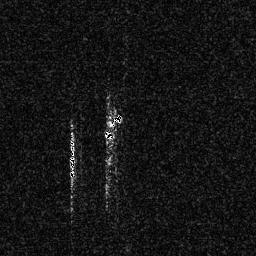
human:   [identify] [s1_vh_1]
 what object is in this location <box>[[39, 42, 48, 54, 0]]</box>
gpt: <ref>1 medium ship at the center</ref>